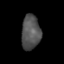
Tissue: lung
Cell type: Endothelial cells
Senescence score: 0.5401
Nuclear area (px): 639
Mean DAPI intensity: 82.54